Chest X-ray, PA view. Patient: 28 years old, sex F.
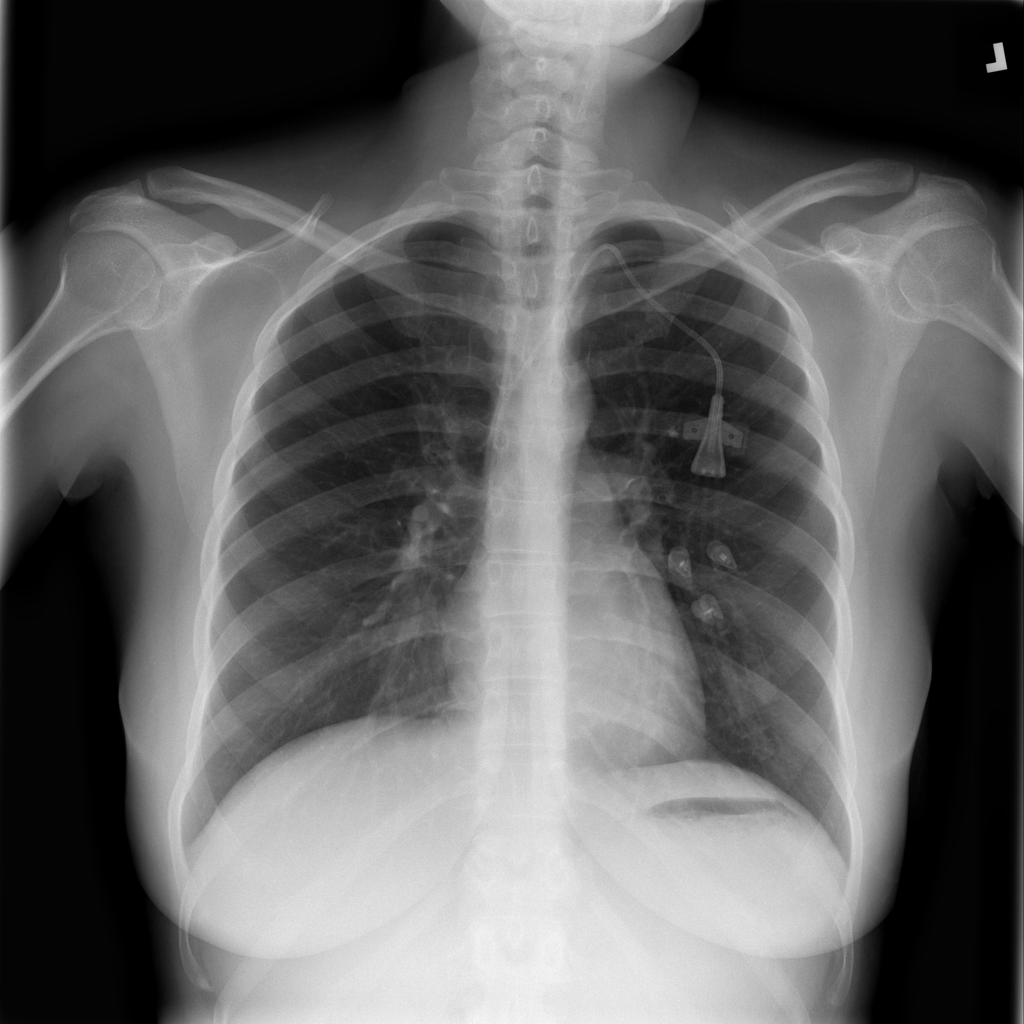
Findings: No Finding